Aerial crown-view tile of a tropical tree (Barro Colorado Island, Panama), acquired 20250818:
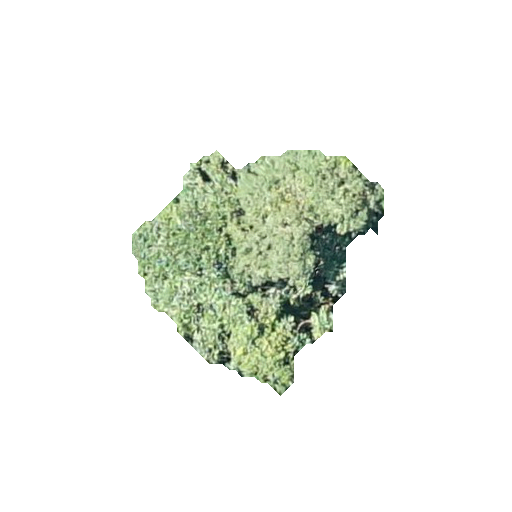
Species: Cordia alliodora
GBIF accepted scientific name: Cordia alliodora
Crown area: 55.571 m²